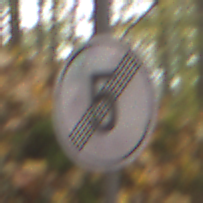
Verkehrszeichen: EndeGeschwindigkeit5
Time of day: MorningAfternoon
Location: Outdoor (Nature)
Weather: Overcast
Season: Autumn
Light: Natural